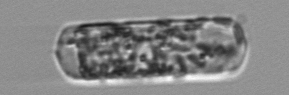
Label: Dactyliosolen_fragilissimus